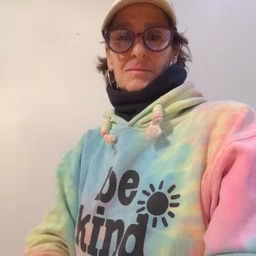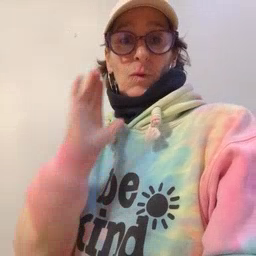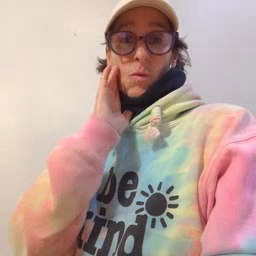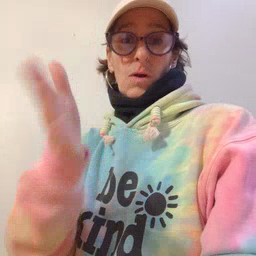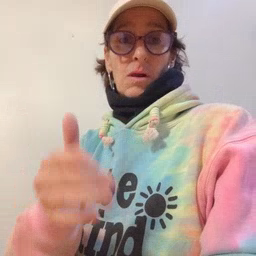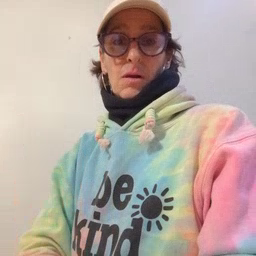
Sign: will